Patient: sex F, age 54
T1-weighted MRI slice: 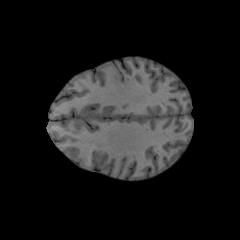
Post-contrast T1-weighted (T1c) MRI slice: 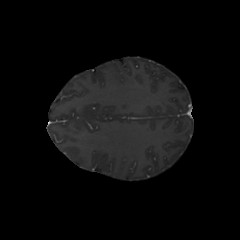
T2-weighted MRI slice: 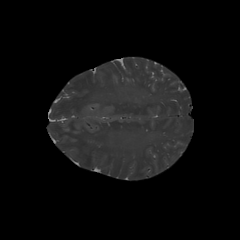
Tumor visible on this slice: no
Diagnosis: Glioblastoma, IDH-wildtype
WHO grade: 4